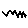
Label: zigzag